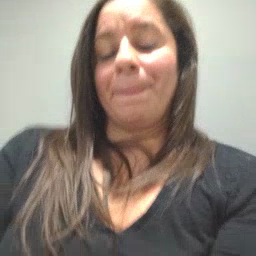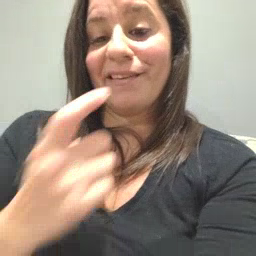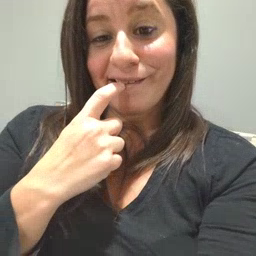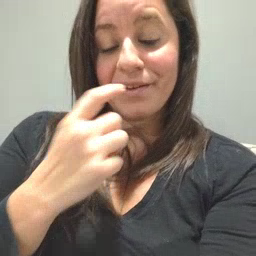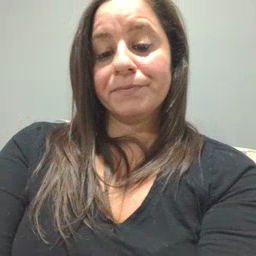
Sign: tooth